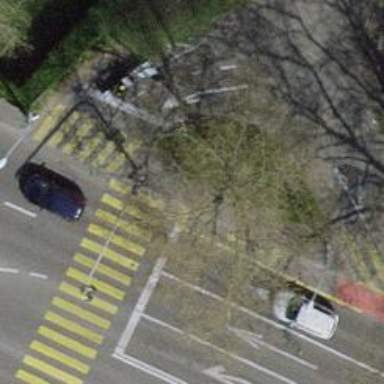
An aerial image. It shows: Kerb serving as barrier.